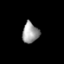
Tissue: lung
Cell type: Epithelial cells
Senescence score: 0.2283
Nuclear area (px): 328
Mean DAPI intensity: 158.799